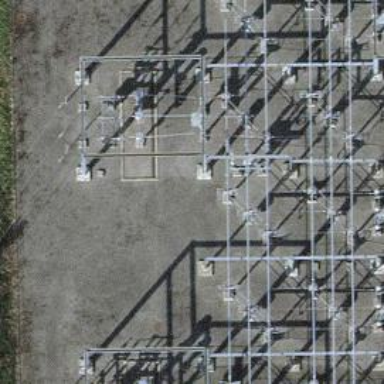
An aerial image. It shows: Power line with 3 cables. The line type is busbar.